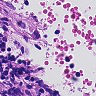
Metastatic tissue present: yes